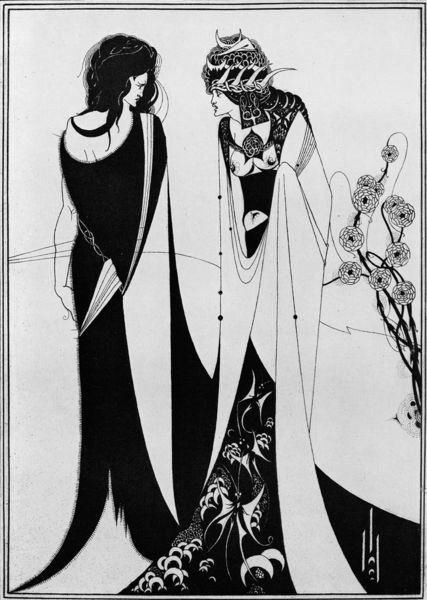
Titel: Johannes und Salome
Künstler: Aubrey Beardsley
Schlagwörter: kopf, umhang, weiß, frauen, blumen, hell, hut, kleider, schwarz, blüten, muster, arm, rache, schlank, haare, gewänder, pflanze, krone, ranken, brüste, grafik, figuren, jugendstil, floral, ornamente, draußen, schwarz-weiss, hass, eifersucht, geblümt, roben, aubrey beardsley, kleider muster